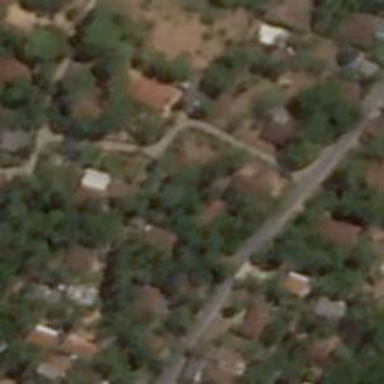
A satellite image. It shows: Residential road.